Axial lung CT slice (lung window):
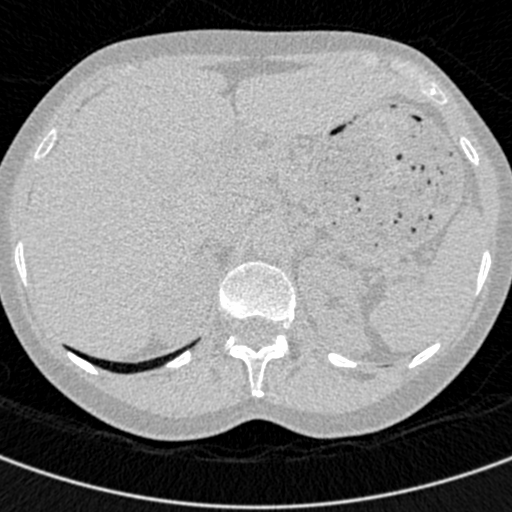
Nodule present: no